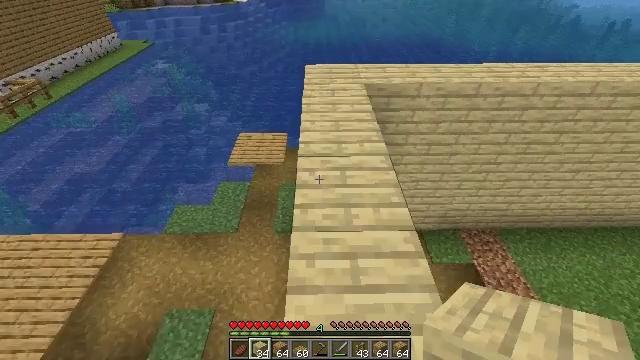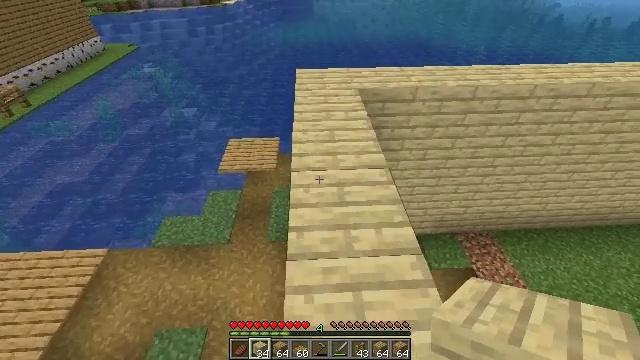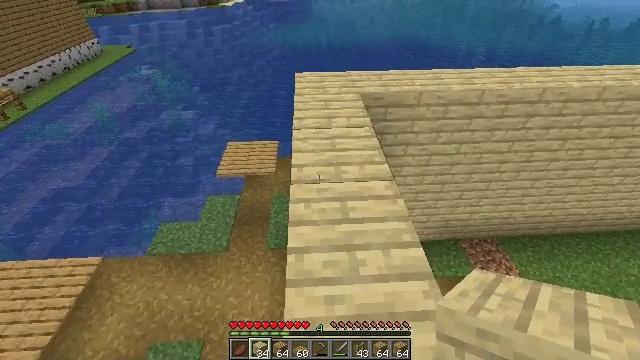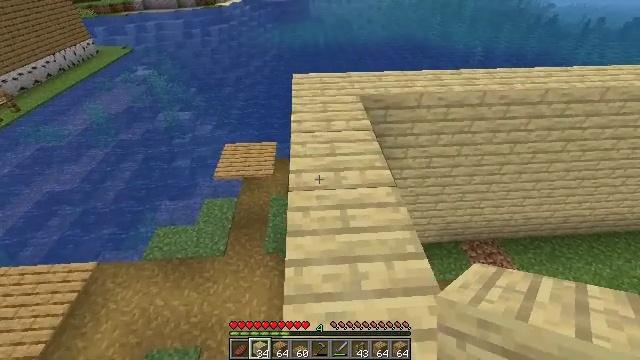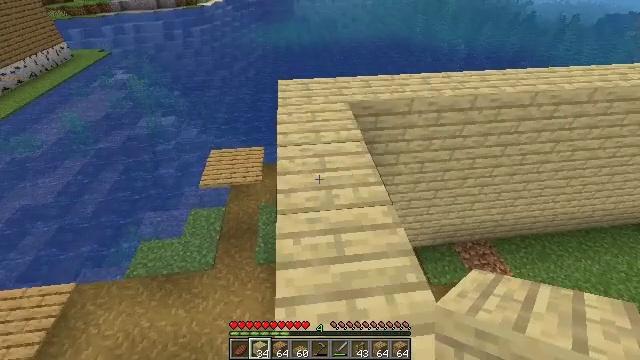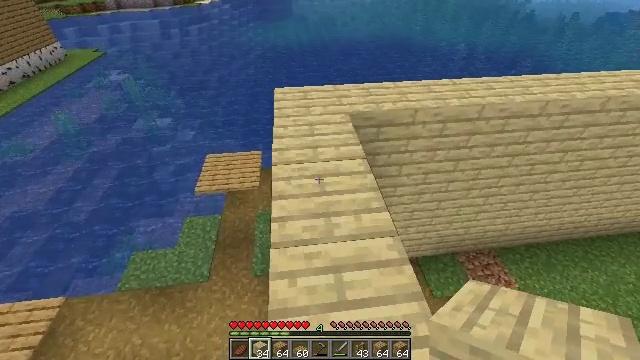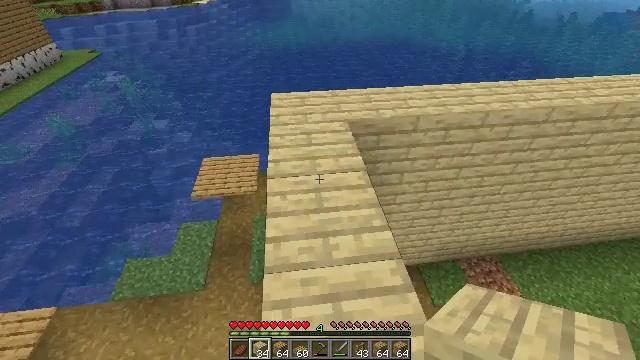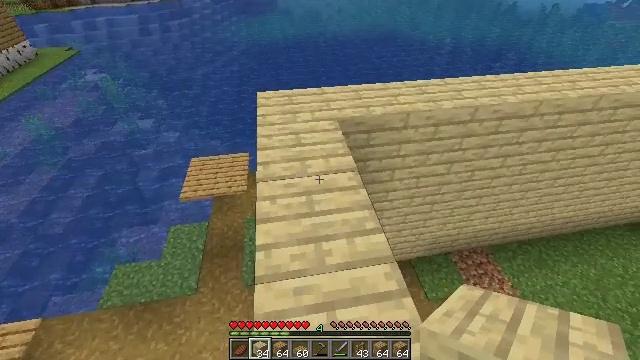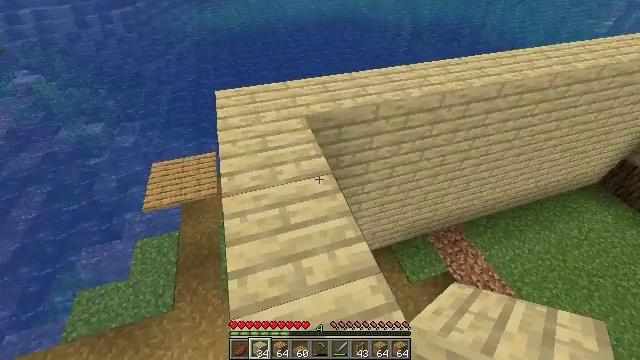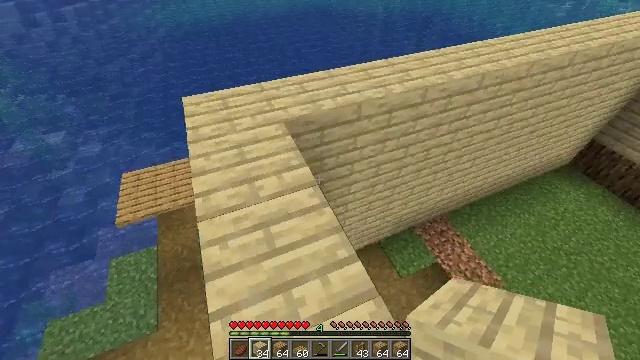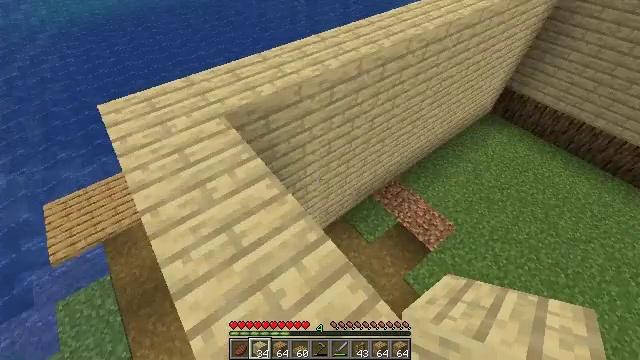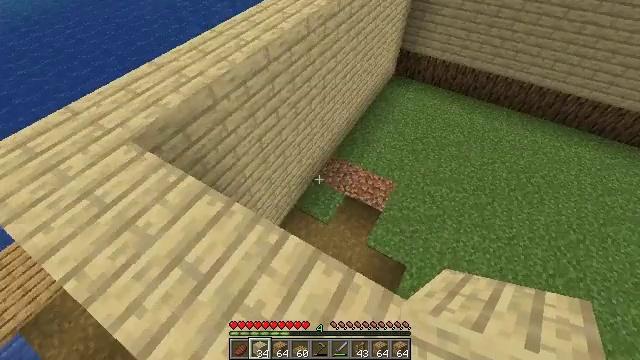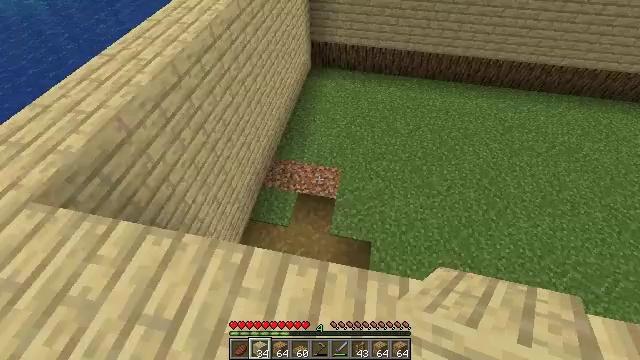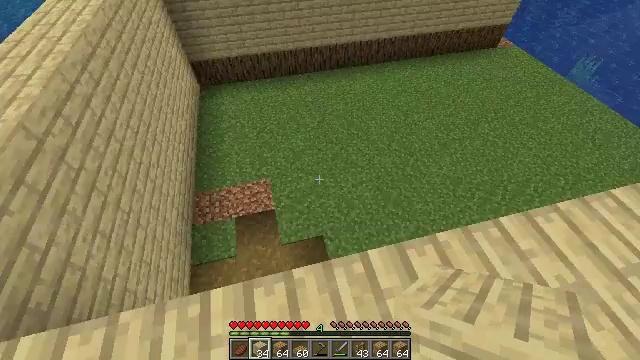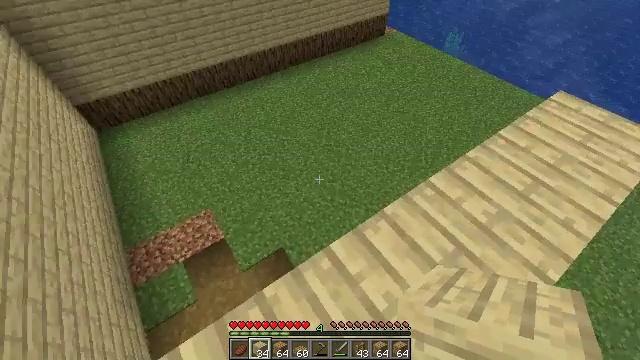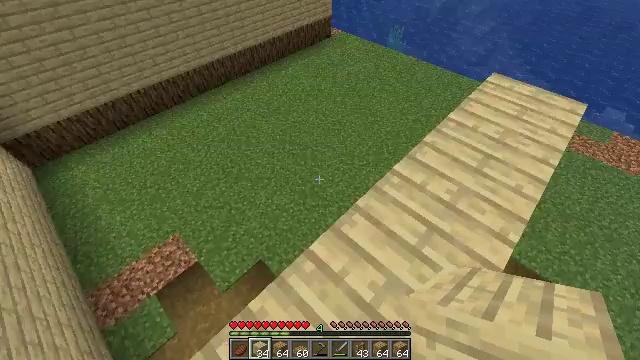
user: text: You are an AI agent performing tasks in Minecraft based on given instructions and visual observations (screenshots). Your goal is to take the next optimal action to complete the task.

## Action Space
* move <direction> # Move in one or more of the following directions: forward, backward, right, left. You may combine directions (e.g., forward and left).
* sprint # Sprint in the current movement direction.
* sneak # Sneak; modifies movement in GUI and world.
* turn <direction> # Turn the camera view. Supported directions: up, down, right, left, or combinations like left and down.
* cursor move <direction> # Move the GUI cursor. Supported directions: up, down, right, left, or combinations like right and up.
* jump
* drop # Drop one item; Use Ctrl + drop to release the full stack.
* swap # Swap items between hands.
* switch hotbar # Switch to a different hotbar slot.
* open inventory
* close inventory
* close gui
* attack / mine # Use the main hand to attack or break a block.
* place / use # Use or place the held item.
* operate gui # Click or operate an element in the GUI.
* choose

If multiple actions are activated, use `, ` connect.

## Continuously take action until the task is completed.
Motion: motion action
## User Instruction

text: Attack the birch planks to recycle them.
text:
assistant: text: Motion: move forward, turn right
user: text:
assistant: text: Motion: move forward
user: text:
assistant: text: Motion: move forward
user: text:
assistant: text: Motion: move forward, turn right
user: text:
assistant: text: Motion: move forward
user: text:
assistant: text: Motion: move forward
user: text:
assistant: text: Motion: move forward, turn right and down
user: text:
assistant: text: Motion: move forward, turn right and down
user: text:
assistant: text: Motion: turn right and down
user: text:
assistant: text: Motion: turn right and down
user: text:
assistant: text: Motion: turn right and down
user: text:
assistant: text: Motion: turn right
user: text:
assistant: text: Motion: turn right and up
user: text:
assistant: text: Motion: turn right and up
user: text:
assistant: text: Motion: turn right
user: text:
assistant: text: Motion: turn right
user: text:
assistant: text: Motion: turn right
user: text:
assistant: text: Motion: turn right
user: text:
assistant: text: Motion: turn right
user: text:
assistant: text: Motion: turn right and up
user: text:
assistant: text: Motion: turn right and up
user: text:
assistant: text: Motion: turn right and up
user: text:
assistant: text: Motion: turn right and up
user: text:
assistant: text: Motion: no_op
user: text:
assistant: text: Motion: no_op
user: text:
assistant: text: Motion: no_op
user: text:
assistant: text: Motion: no_op
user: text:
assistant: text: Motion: no_op
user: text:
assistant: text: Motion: no_op
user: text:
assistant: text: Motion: move forward